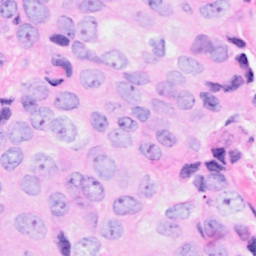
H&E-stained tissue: Breast